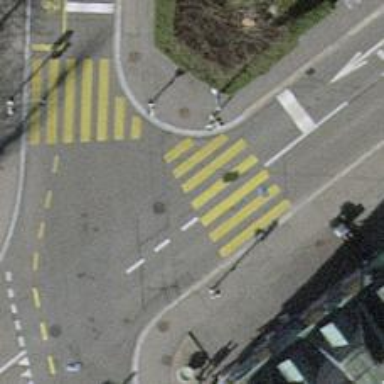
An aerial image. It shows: Zebra crossing with traffic signals.